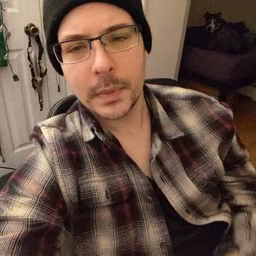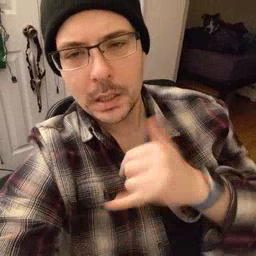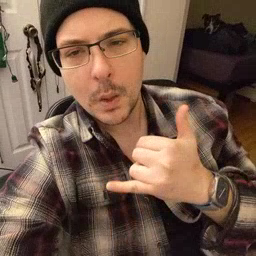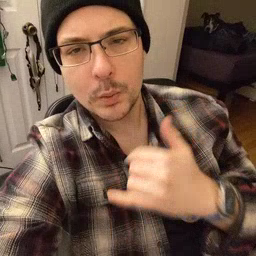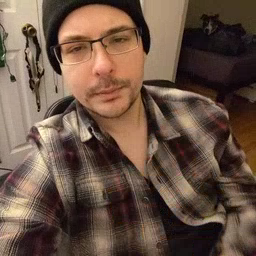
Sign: yellow